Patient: sex M, age 55
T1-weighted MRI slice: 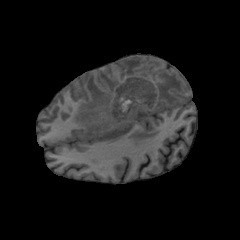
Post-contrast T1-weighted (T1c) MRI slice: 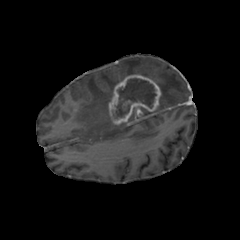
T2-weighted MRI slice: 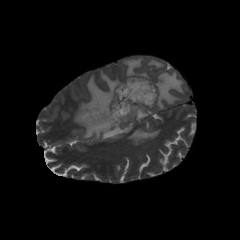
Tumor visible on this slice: yes
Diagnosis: Glioblastoma, IDH-wildtype
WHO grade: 4